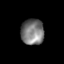
Tissue: skin
Cell type: Epithelial cells
Senescence score: 0.2697
Nuclear area (px): 584
Mean DAPI intensity: 120.44